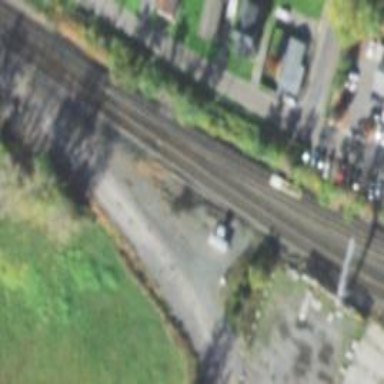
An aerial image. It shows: Disused railway spur line.